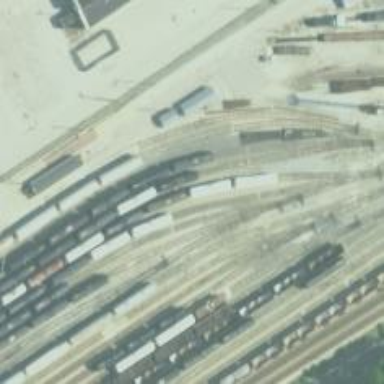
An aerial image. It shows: Railway yard in service.